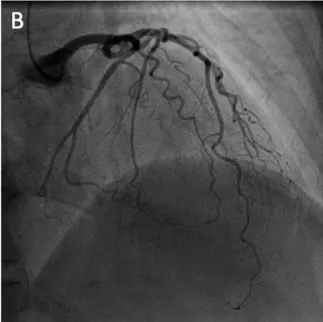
Invasive coronary angiography (ICA) with intravascular imaging by optical coherence tomography (OCT). (A,B) ICA of the left coronary arteries revealing an absence of significant coronary artery disease.
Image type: radiology (x_ray)